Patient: sex M, age 64
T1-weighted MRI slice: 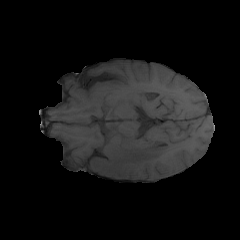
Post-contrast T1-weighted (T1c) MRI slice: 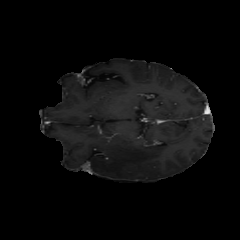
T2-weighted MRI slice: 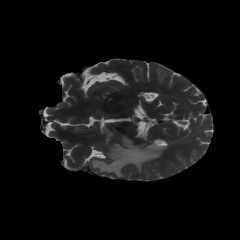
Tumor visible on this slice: yes
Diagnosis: Glioblastoma, IDH-wildtype
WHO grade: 4